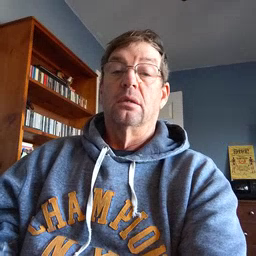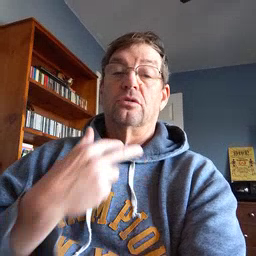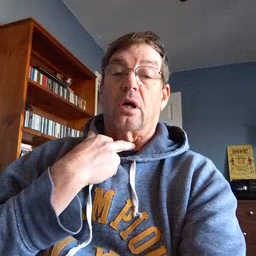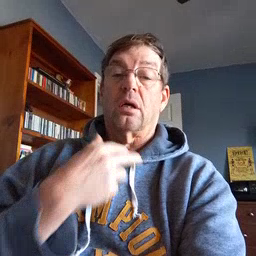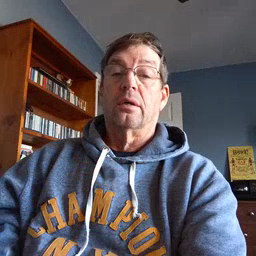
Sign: stuck